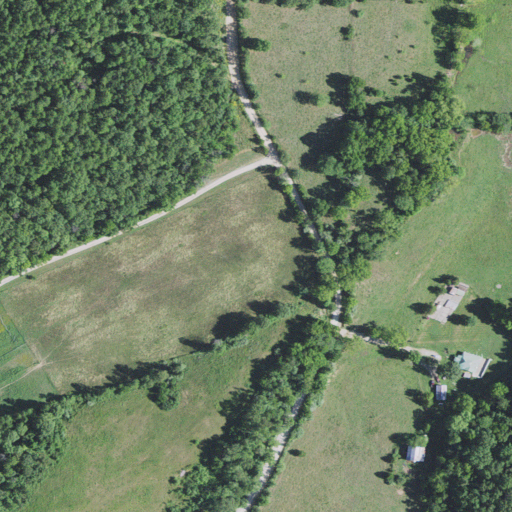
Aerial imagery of valley in Missouri named Blackroot Hollow containing pasture, deciduous forest, open development, mixed forest, evergreen forest, and low intensity development